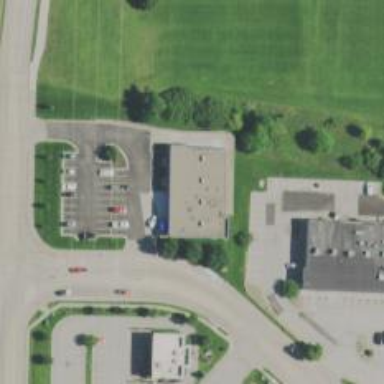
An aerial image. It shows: Healthcare clinic.